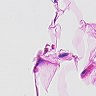
Metastatic tissue present: no